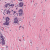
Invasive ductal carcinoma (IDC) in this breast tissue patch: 0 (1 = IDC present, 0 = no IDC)